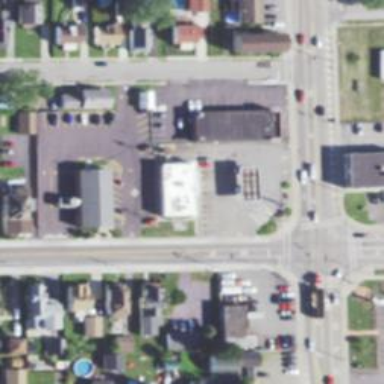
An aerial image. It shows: Convenience shop.